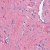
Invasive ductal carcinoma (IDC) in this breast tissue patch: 0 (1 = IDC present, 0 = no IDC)